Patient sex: F
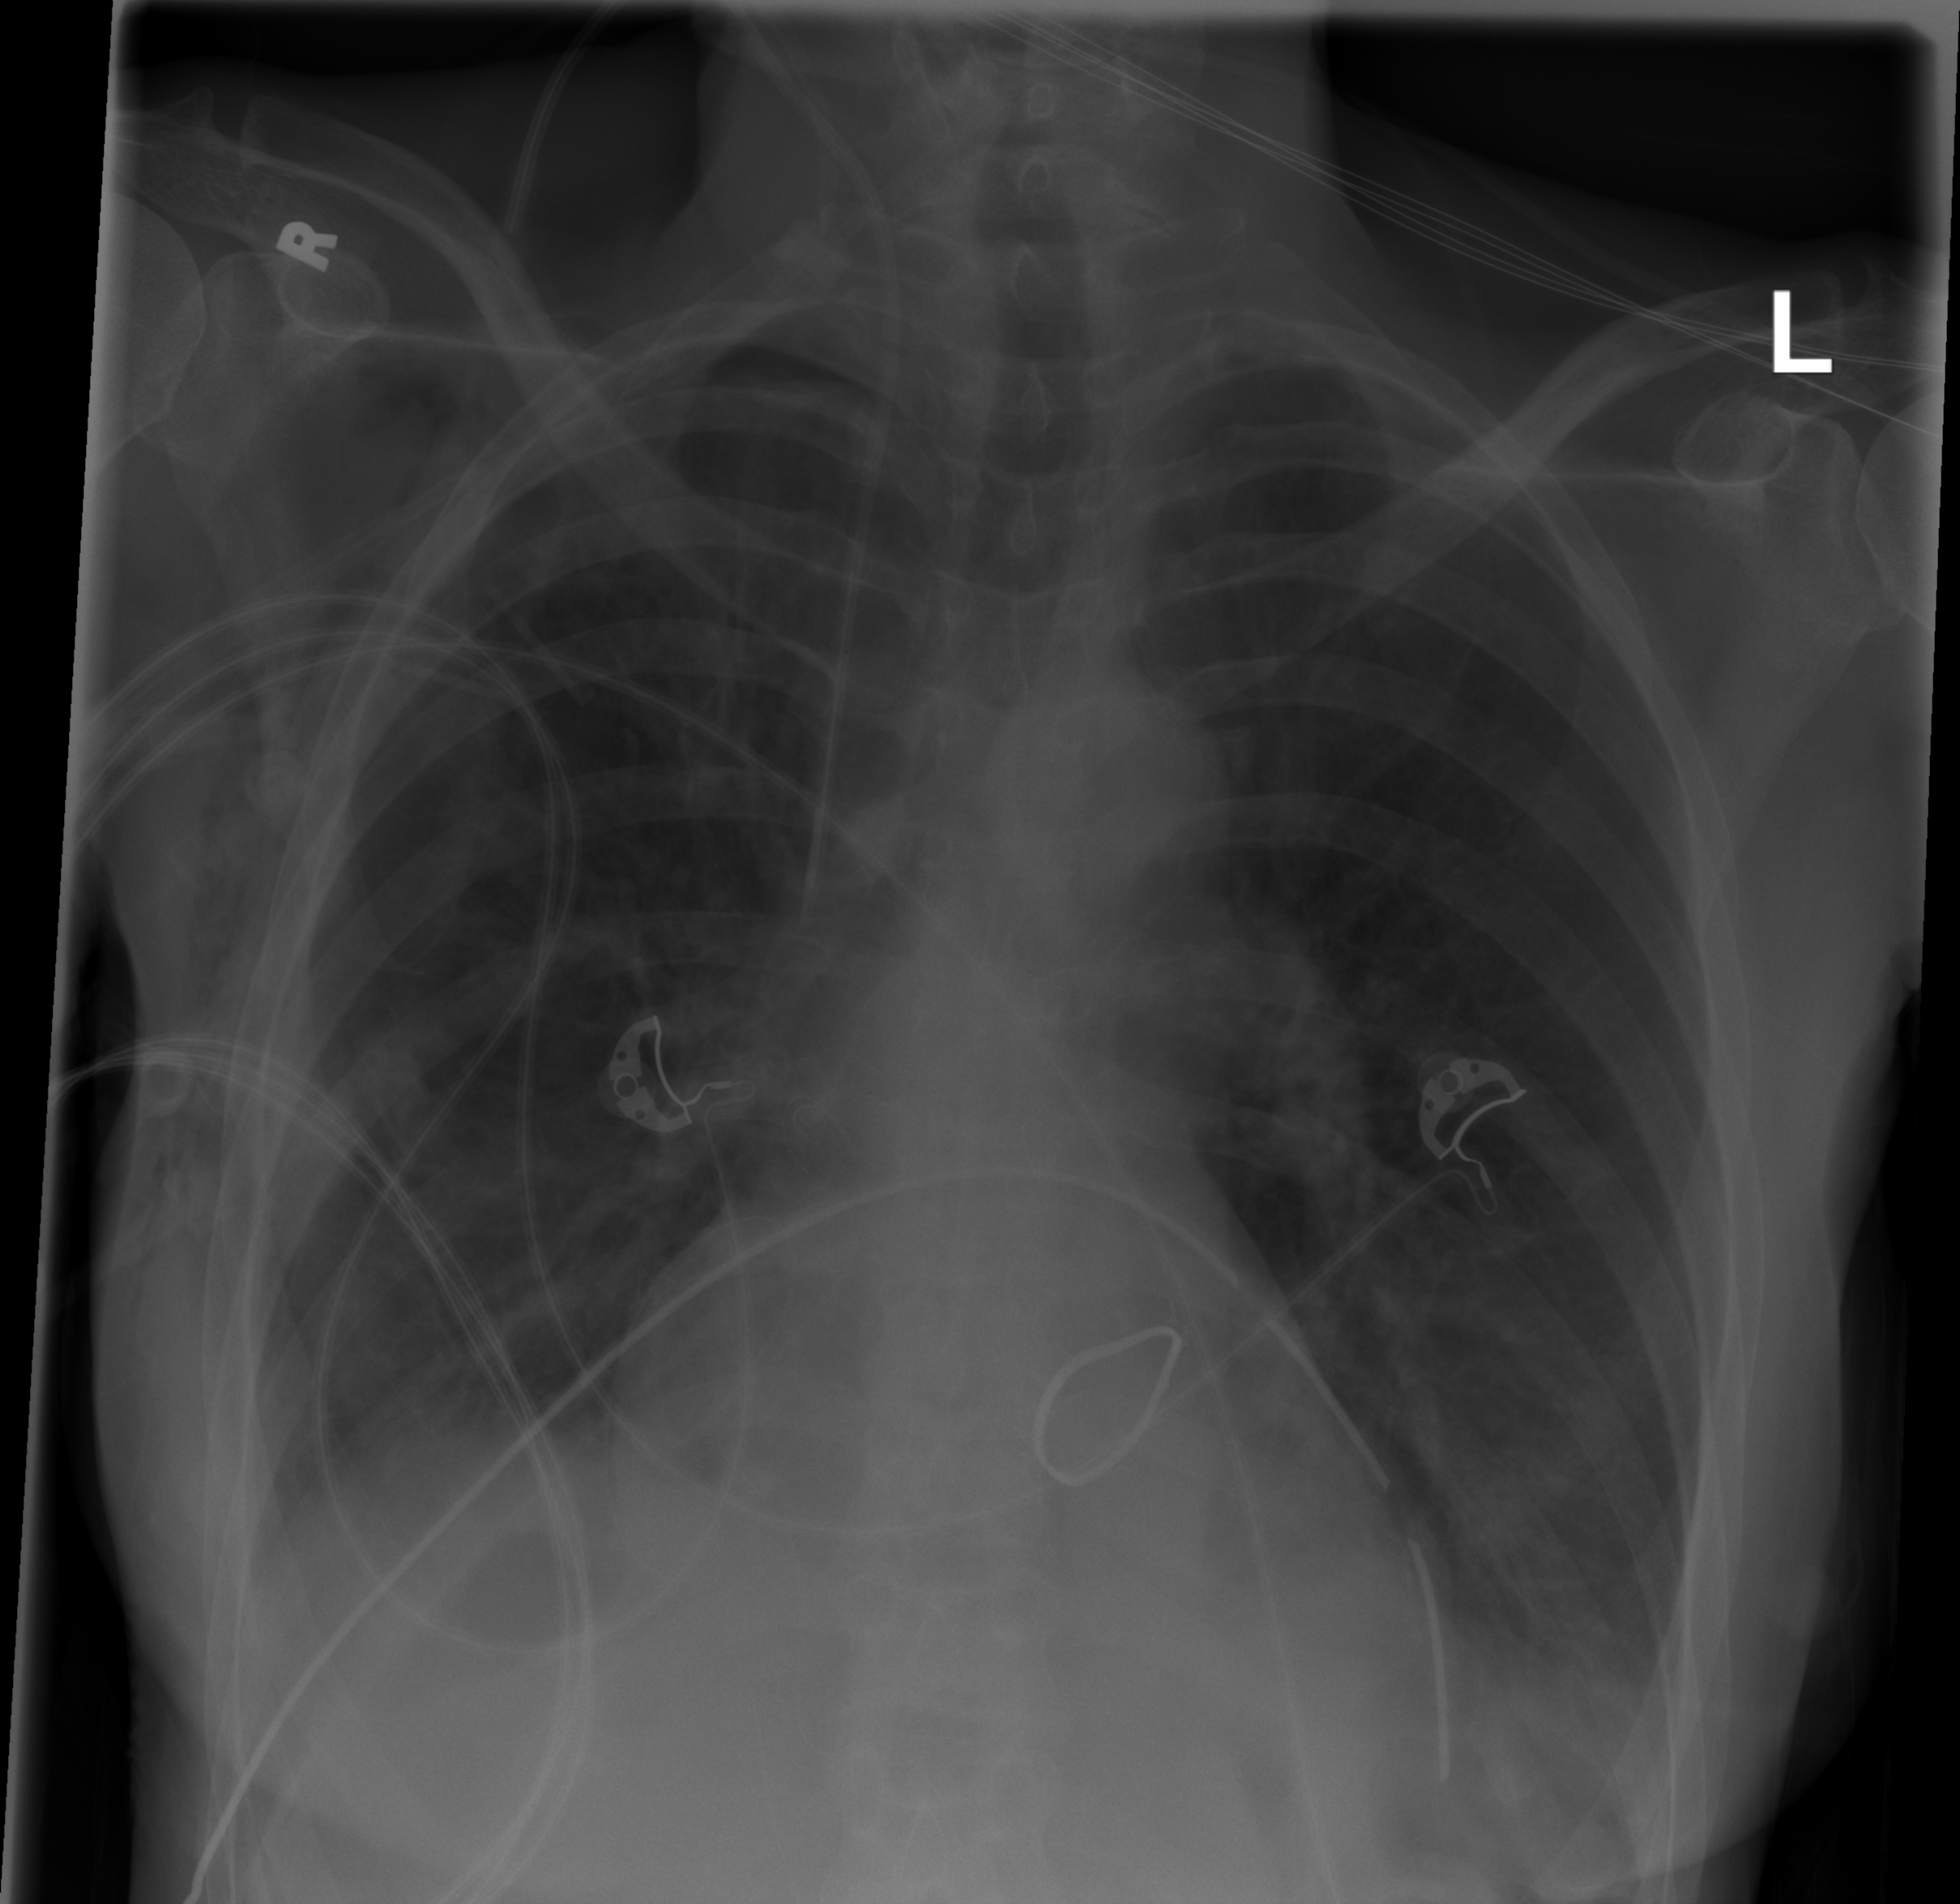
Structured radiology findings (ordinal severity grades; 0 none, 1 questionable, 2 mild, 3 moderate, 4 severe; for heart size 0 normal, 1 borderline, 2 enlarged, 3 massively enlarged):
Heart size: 1
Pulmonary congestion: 0
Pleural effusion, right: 2
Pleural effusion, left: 2
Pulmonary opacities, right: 0
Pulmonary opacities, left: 0
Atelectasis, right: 2
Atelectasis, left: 2